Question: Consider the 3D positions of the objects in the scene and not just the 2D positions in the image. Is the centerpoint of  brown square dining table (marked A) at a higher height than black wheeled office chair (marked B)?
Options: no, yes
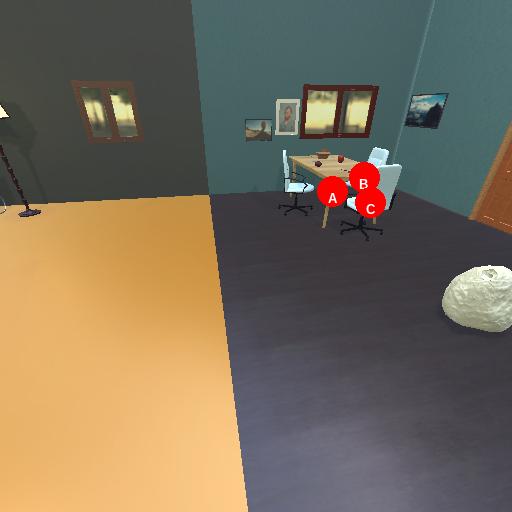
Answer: no